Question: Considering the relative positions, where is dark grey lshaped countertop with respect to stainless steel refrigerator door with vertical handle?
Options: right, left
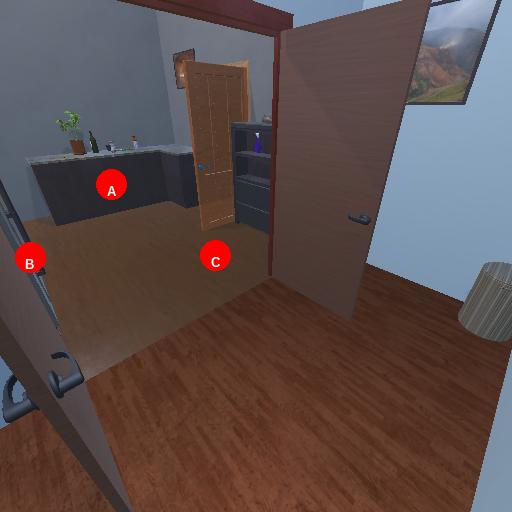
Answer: right